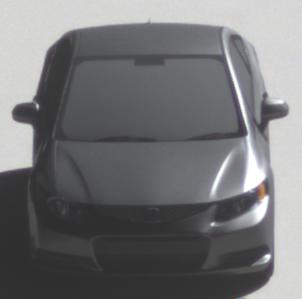
Make: Honda
Model: Civic Limousine 1.8
Detailed model: Civic (IX) Limousine
Model produced from: 2014/05
Model produced until: 2017/06
Doors: 4
Color: gray
Road condition: dry road
Daytime: morning or afternoon
Contrast: high contrast